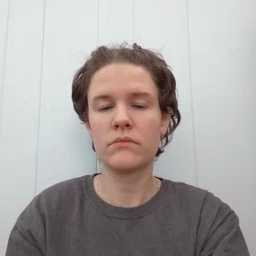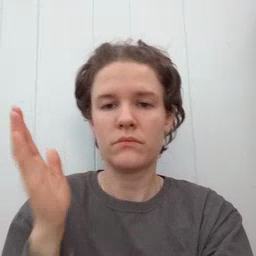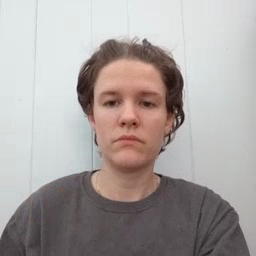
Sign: beside